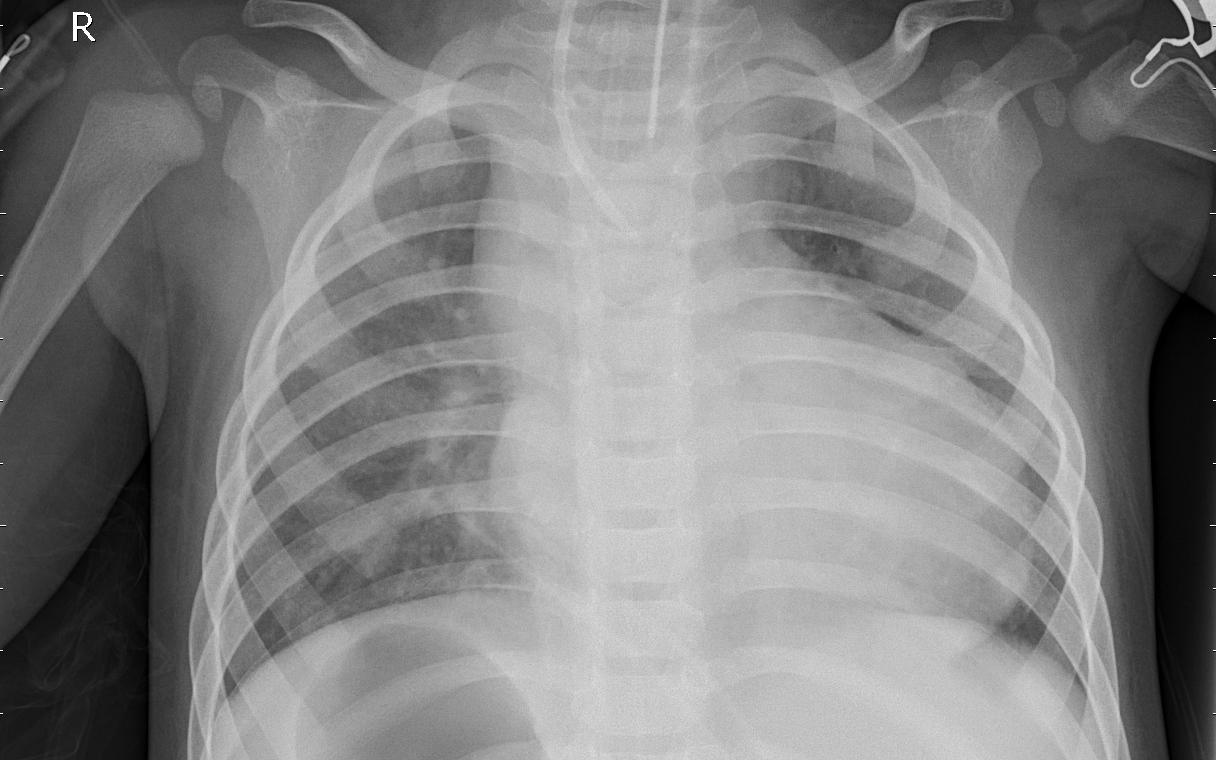
Diagnosis: PNEUMONIA